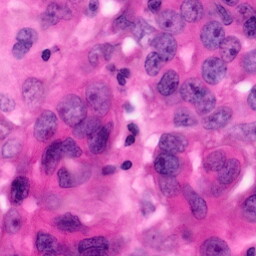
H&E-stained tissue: Pancreatic